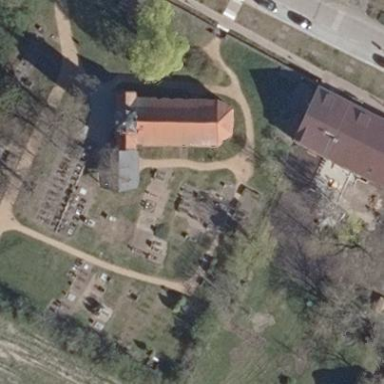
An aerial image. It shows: Cemetery.